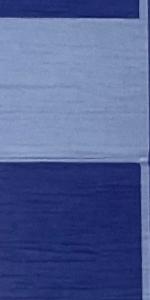
Label: Empty